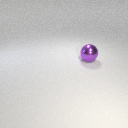
large purple metal sphere